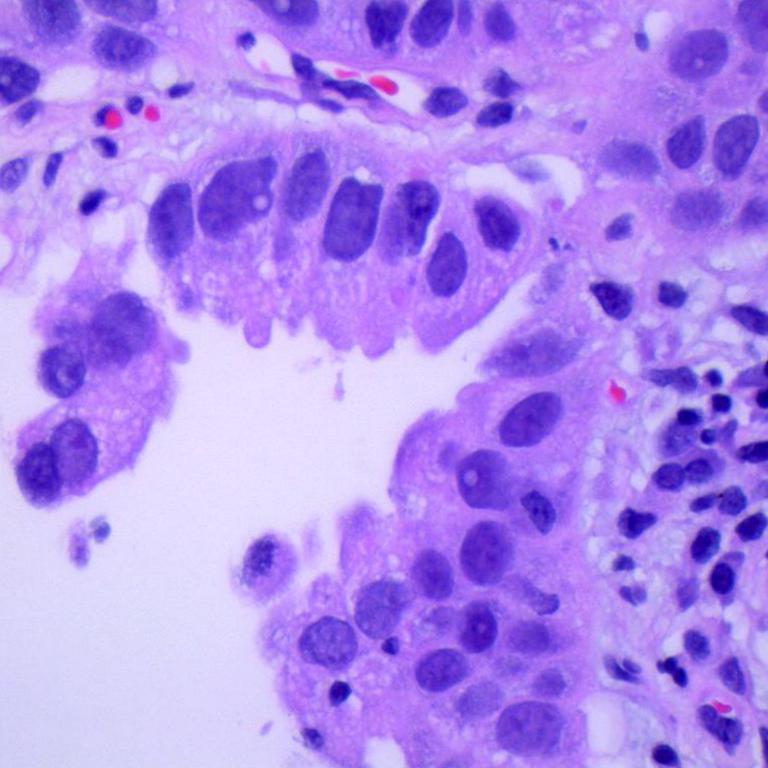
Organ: lung
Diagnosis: adenocarcinomas